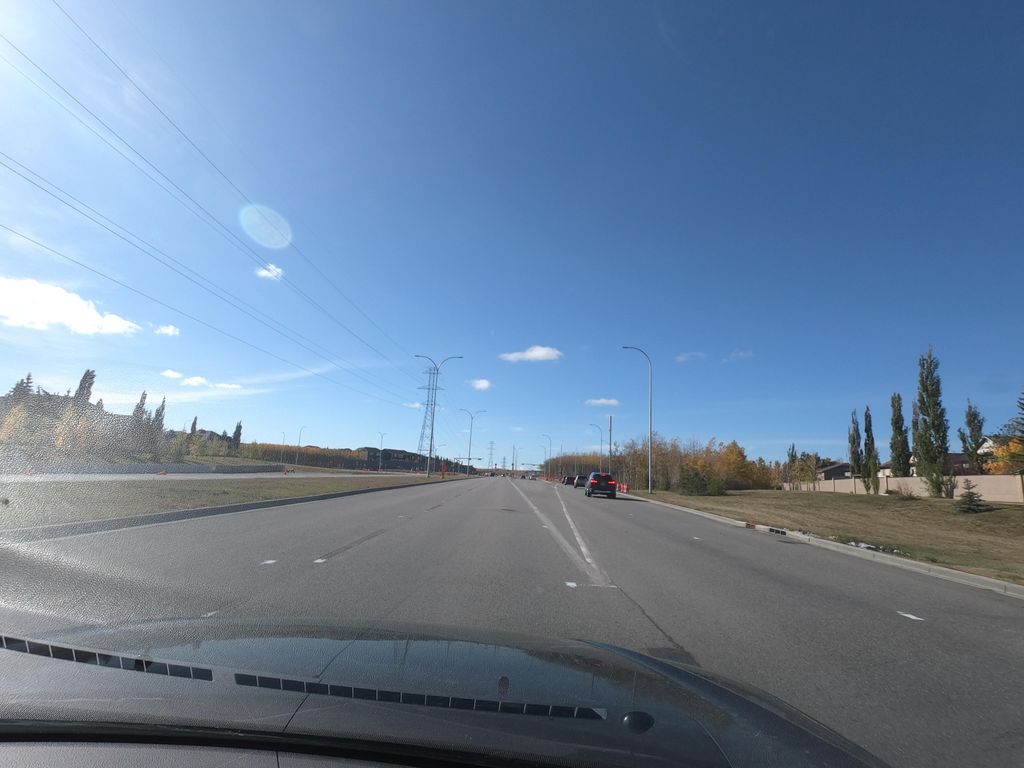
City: calgary